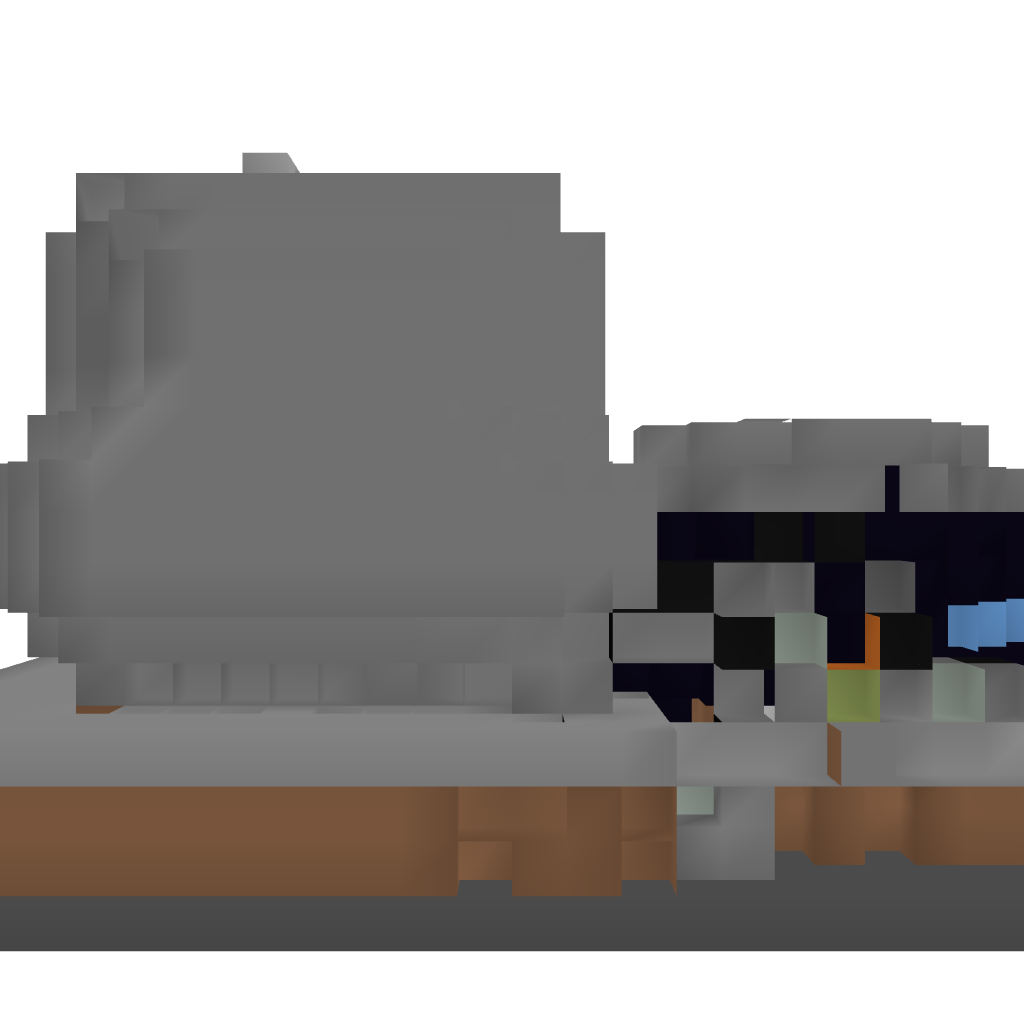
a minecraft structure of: Nether Hub